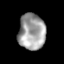
Tissue: lung
Cell type: T cells
Senescence score: 0.2161
Nuclear area (px): 950
Mean DAPI intensity: 160.029